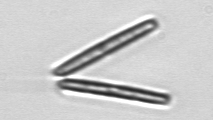
Label: Thalassionema